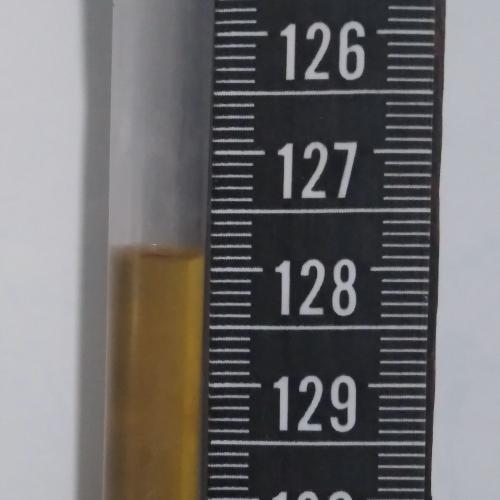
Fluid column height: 127.9 cm